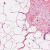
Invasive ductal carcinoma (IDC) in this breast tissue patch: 0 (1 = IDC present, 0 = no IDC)